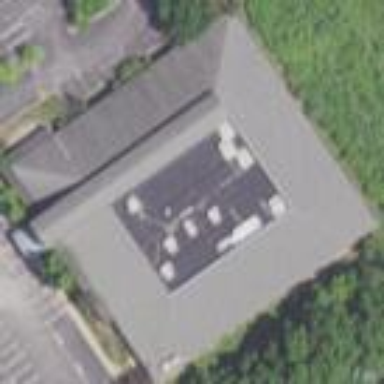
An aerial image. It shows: Commercial building.